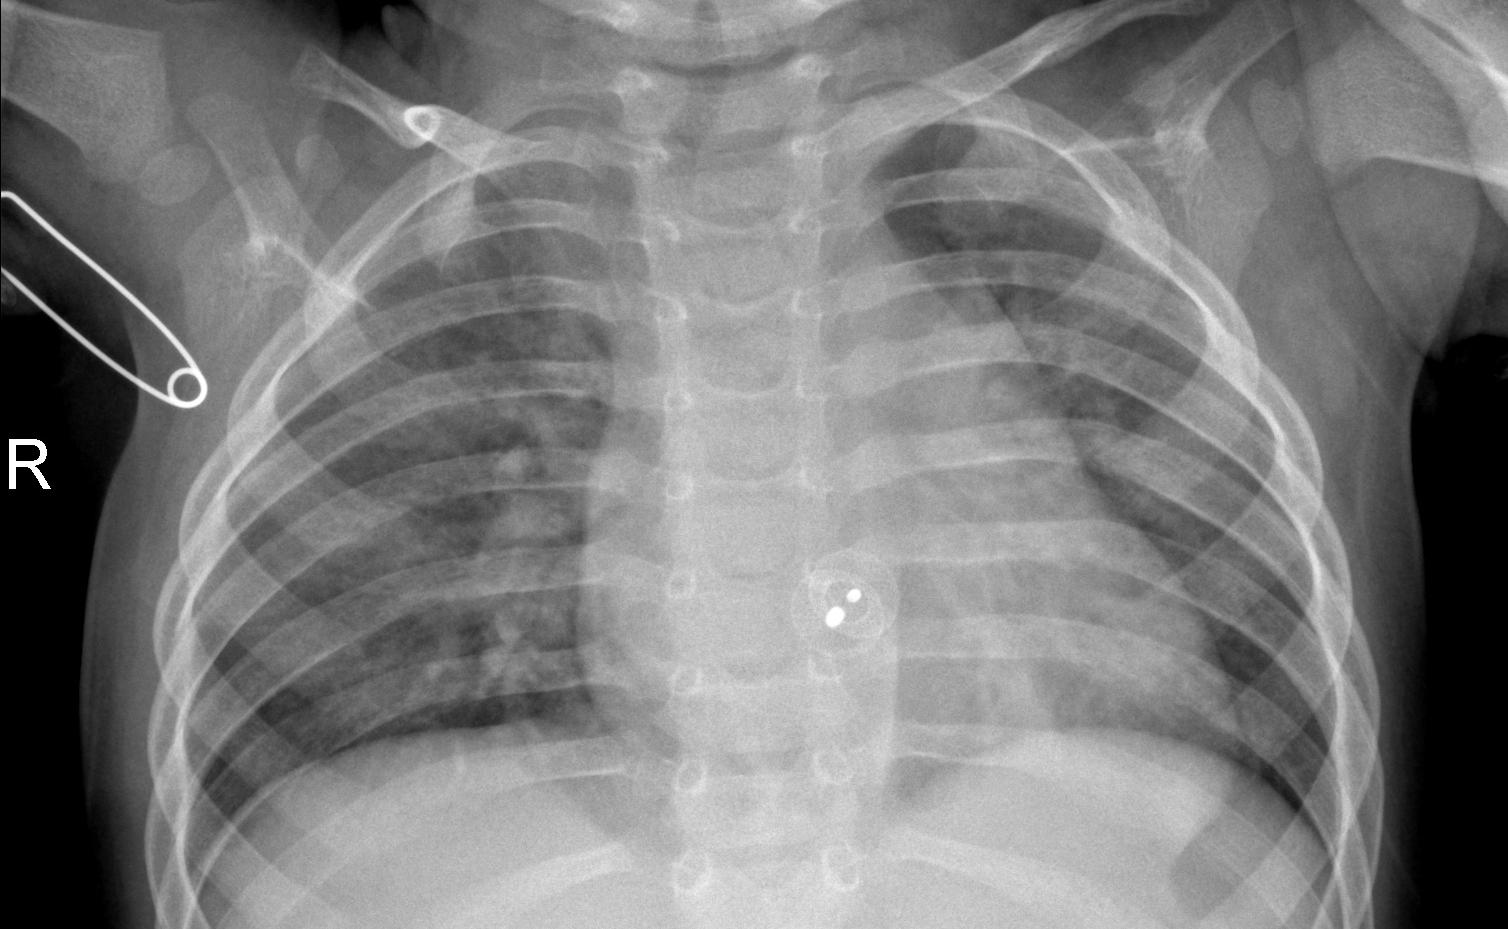
Diagnosis: PNEUMONIA